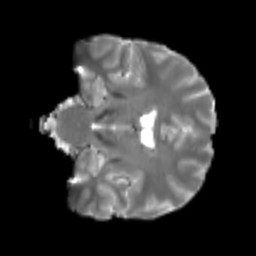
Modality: T2w
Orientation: coronal
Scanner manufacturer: siemens
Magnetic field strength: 3 T
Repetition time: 4 s
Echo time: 0.0594 s